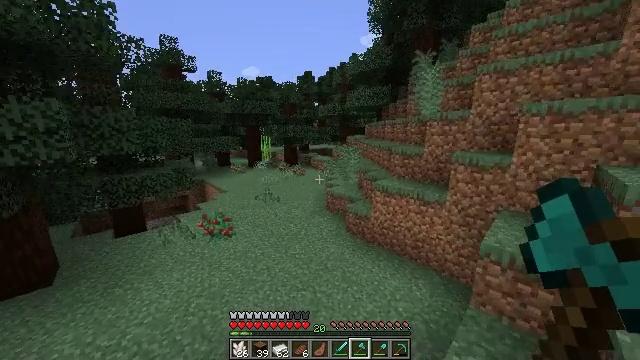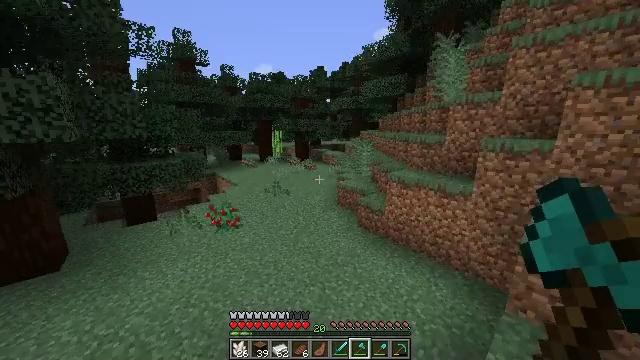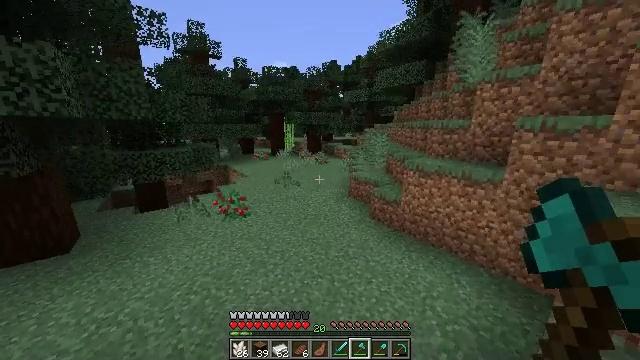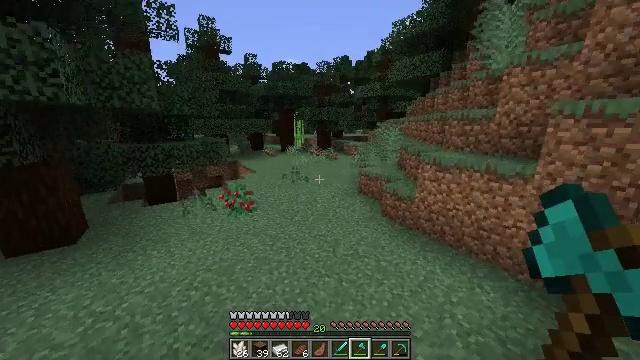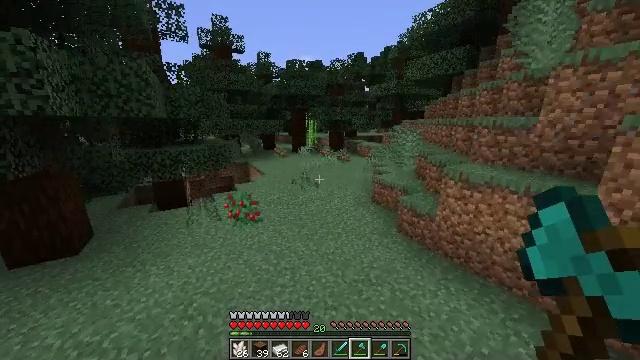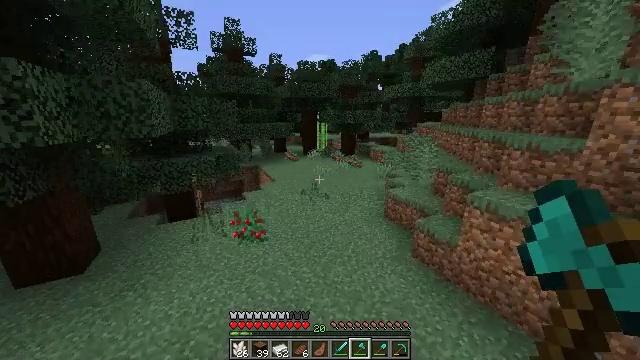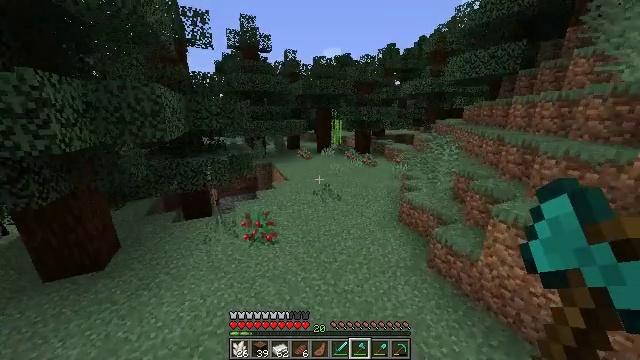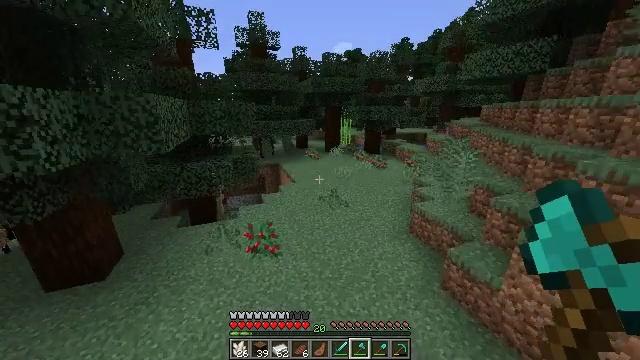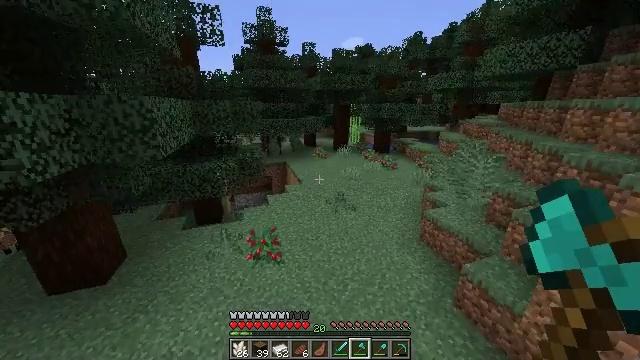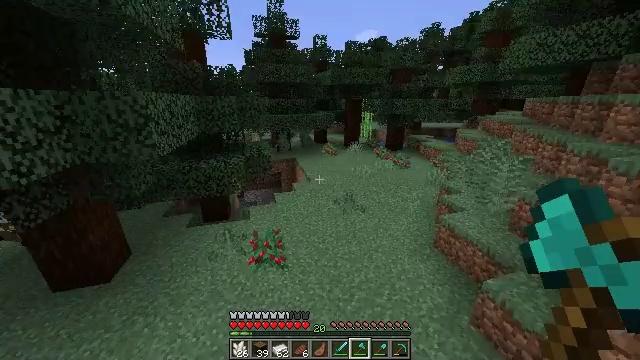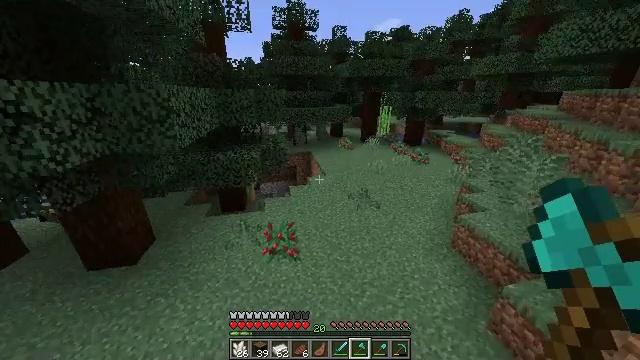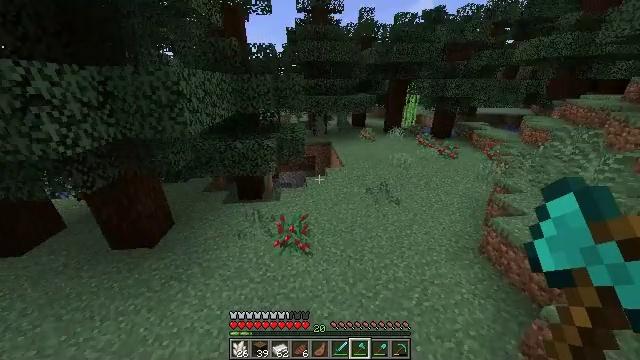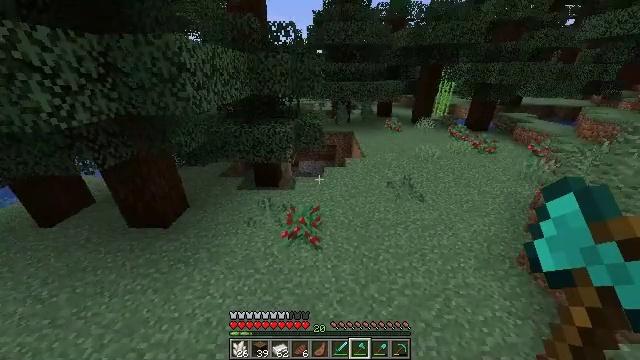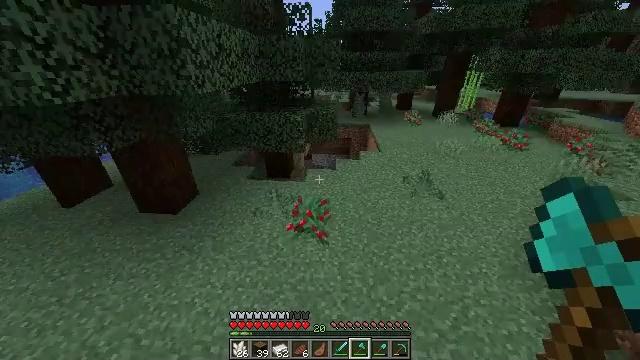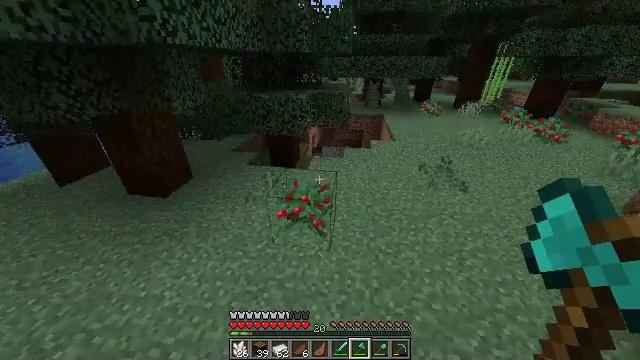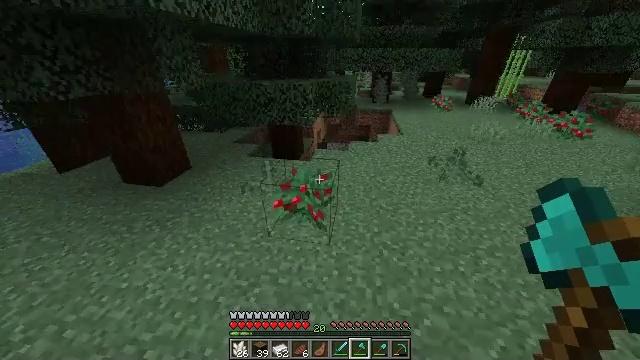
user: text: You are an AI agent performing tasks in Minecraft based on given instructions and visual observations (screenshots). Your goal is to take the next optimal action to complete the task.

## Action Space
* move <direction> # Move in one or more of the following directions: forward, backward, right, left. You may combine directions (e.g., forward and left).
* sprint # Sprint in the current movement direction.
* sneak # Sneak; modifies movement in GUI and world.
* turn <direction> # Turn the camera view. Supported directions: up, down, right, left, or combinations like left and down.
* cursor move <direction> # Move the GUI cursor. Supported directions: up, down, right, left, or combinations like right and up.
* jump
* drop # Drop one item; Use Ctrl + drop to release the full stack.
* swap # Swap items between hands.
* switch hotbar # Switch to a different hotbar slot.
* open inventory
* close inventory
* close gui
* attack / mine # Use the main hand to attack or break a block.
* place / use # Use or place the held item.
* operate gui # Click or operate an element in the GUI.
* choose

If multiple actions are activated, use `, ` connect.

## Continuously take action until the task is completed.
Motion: motion action
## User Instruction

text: Collect sugar cane near water sources.
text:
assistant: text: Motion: move forward, turn left, jump
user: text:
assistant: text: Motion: move forward, sprint, turn left, jump
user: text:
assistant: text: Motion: move forward, sprint, turn left, jump
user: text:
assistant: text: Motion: move forward, sprint, turn left, jump
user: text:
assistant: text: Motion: move forward, sprint, turn left, jump
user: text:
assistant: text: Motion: move forward, sprint, turn left and down, jump
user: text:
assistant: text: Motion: move forward, turn left and down, jump
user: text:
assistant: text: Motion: move forward, turn left, jump
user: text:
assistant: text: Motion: move forward, turn left and down, jump
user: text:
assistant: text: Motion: move forward, turn left and down, jump
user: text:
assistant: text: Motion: move forward, turn left and down, jump
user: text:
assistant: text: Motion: move forward, turn left and down, jump
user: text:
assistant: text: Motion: move forward, turn left and down
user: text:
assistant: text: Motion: move forward, turn left
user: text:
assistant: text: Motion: turn left
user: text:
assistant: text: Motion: turn left
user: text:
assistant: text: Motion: move left
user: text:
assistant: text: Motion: move forward and move left
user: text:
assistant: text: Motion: move forward and move left
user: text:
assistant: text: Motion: move forward and move left
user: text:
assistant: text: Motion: move forward and move left
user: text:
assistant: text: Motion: no_op
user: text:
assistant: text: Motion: no_op
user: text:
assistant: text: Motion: no_op
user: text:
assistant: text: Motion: no_op
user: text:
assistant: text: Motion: no_op
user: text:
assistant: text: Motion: no_op
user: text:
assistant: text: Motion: no_op
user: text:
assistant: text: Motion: no_op
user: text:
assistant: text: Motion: no_op